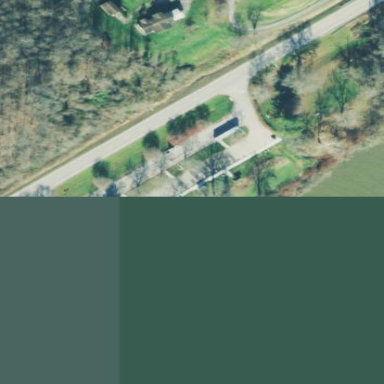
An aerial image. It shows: Parking area.